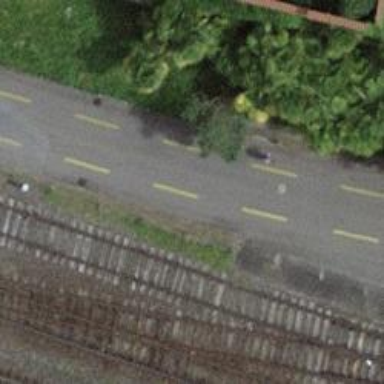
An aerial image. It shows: Residential road with designated cycle lane on both sides.